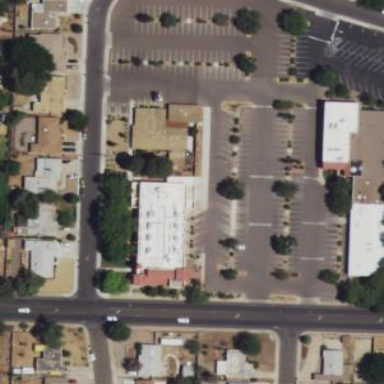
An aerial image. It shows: Sidewalk.